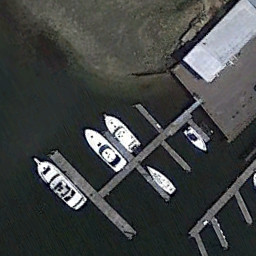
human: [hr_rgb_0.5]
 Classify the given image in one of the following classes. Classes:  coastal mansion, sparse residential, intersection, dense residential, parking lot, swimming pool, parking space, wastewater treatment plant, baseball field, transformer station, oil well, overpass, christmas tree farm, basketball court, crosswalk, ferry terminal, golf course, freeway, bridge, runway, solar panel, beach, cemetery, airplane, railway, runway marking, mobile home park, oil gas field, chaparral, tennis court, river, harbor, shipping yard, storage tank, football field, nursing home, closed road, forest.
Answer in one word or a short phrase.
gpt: ferry terminal